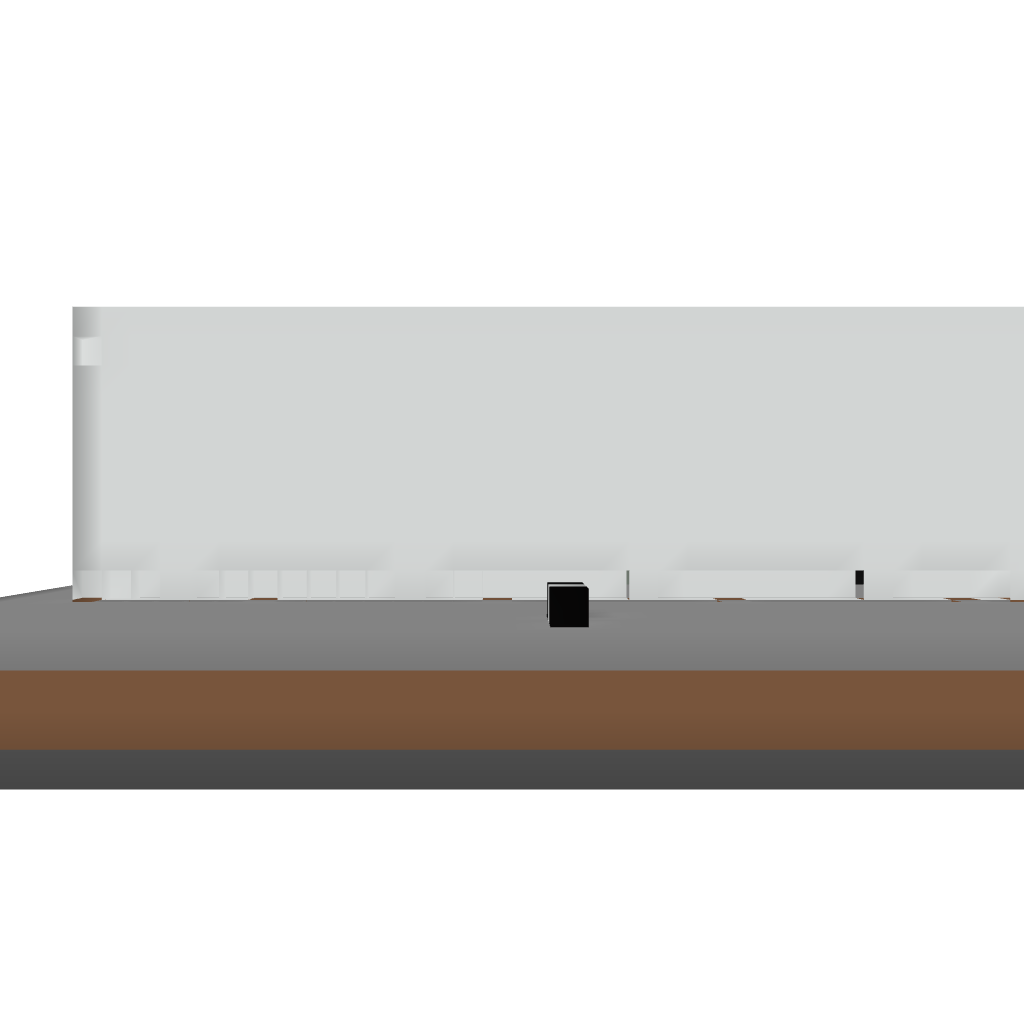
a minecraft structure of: HELLO Sign